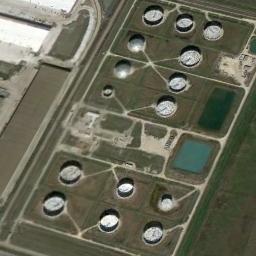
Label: storage_tank